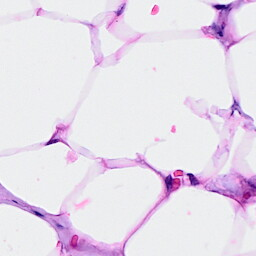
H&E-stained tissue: Breast